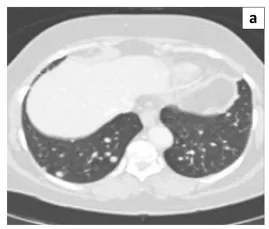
Consecutive computed tomography axial image series through the lung bases eloquently depicts the temporal evolution of.
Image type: radiology (ct)